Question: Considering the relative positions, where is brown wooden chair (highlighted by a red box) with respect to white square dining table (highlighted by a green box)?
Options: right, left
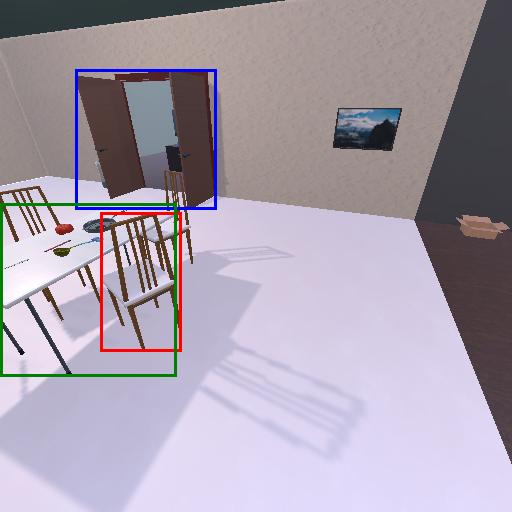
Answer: right